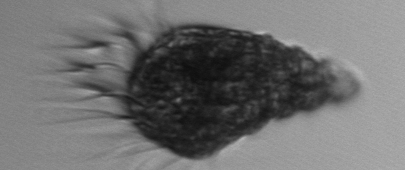
Label: Laboea_strobila